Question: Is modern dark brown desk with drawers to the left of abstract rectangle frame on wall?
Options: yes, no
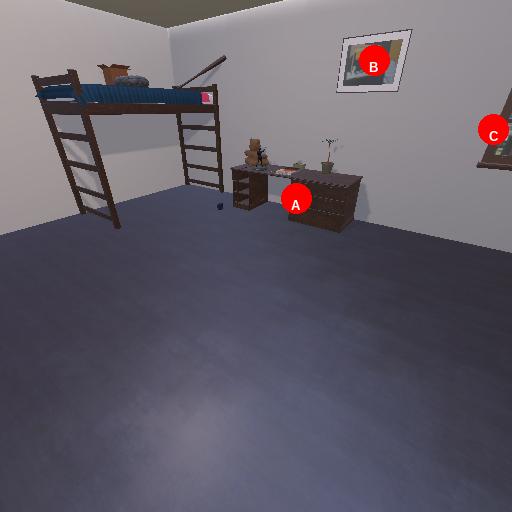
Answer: yes